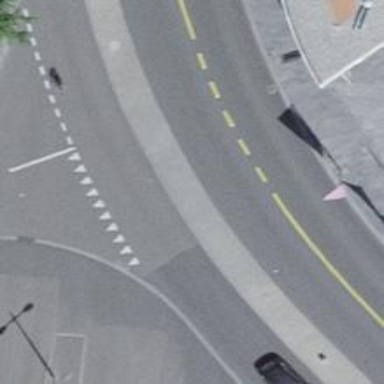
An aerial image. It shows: Tertiary road with asphalt surface. There is bus lane on the right and shared bus and cycle lane on the right.